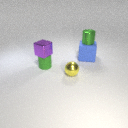
small green metal cylinder above large blue rubber cube